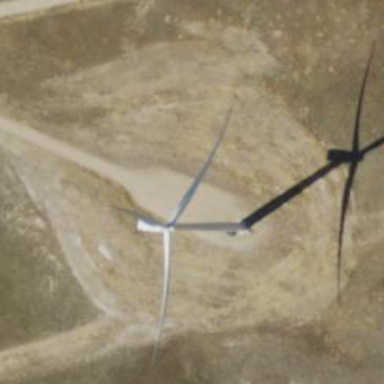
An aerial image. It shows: Wind turbine generator that utilizes wind as its source for generating electricity. It is of the horizontal axis type.